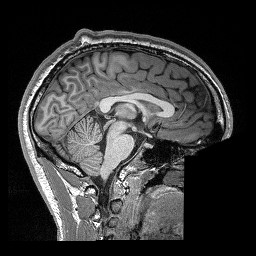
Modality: T1w
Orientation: sagittal